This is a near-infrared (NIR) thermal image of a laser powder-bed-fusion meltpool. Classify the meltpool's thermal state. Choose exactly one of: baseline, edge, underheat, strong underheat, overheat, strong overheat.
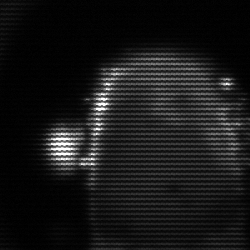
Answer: baseline